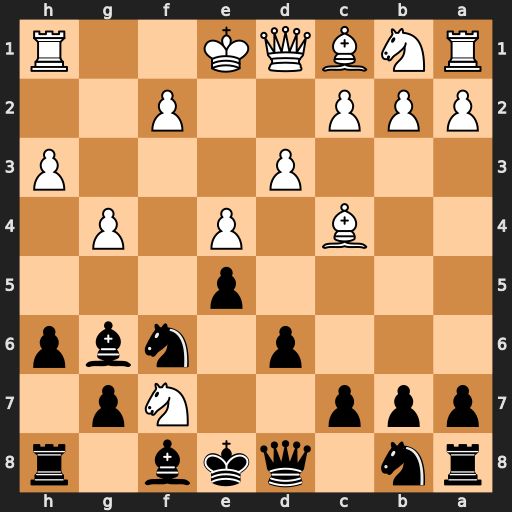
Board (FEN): rn1qkb1r/ppp2Np1/3p1nbp/4p3/2B1P1P1/3P3P/PPP2P2/RNBQK2R
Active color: b
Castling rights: KQkq
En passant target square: -
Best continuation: Bxf7 Bxf7+ Kxf7